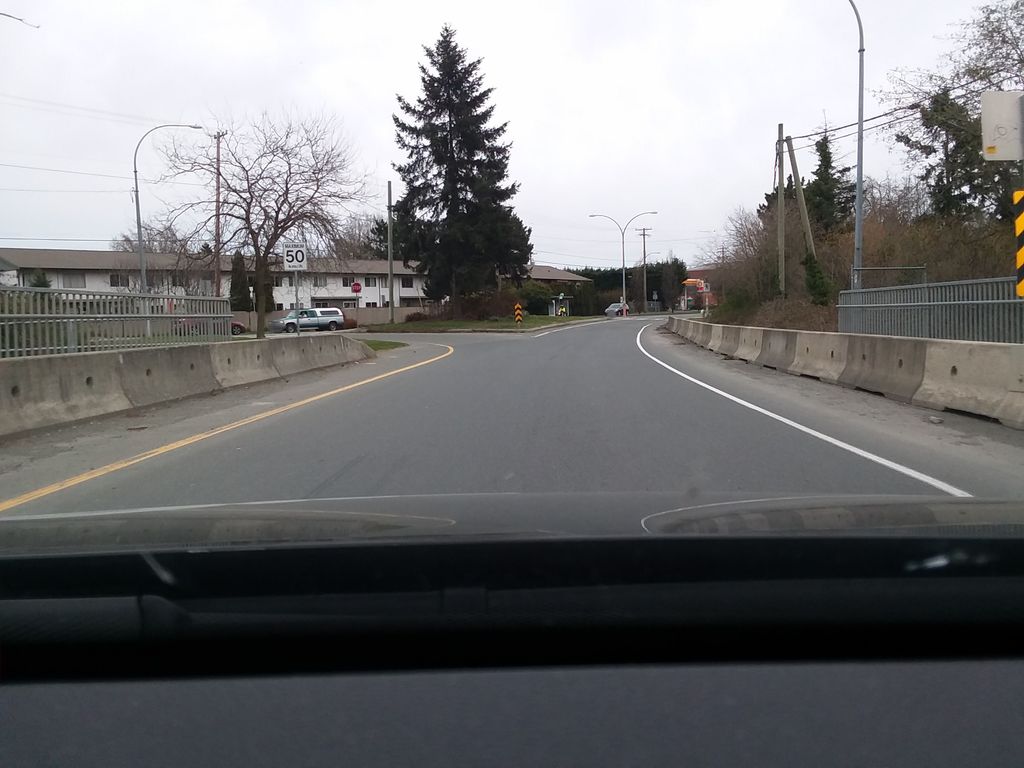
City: victoria